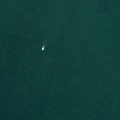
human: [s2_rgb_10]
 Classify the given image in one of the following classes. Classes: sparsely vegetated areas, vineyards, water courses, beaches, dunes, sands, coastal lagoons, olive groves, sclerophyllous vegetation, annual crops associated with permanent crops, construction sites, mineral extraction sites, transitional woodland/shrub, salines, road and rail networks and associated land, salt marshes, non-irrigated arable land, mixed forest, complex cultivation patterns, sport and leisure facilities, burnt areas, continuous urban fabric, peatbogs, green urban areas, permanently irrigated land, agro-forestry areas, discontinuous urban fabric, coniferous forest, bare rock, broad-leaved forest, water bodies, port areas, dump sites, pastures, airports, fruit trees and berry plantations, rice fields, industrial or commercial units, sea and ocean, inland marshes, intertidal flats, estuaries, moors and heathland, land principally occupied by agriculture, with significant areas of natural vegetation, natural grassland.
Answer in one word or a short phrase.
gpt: sea and ocean